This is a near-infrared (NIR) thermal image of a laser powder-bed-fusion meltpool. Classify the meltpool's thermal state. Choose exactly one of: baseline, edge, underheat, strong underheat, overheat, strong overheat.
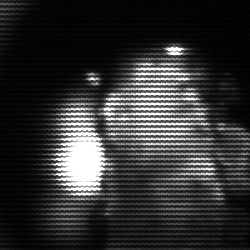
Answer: strong underheat